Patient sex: F
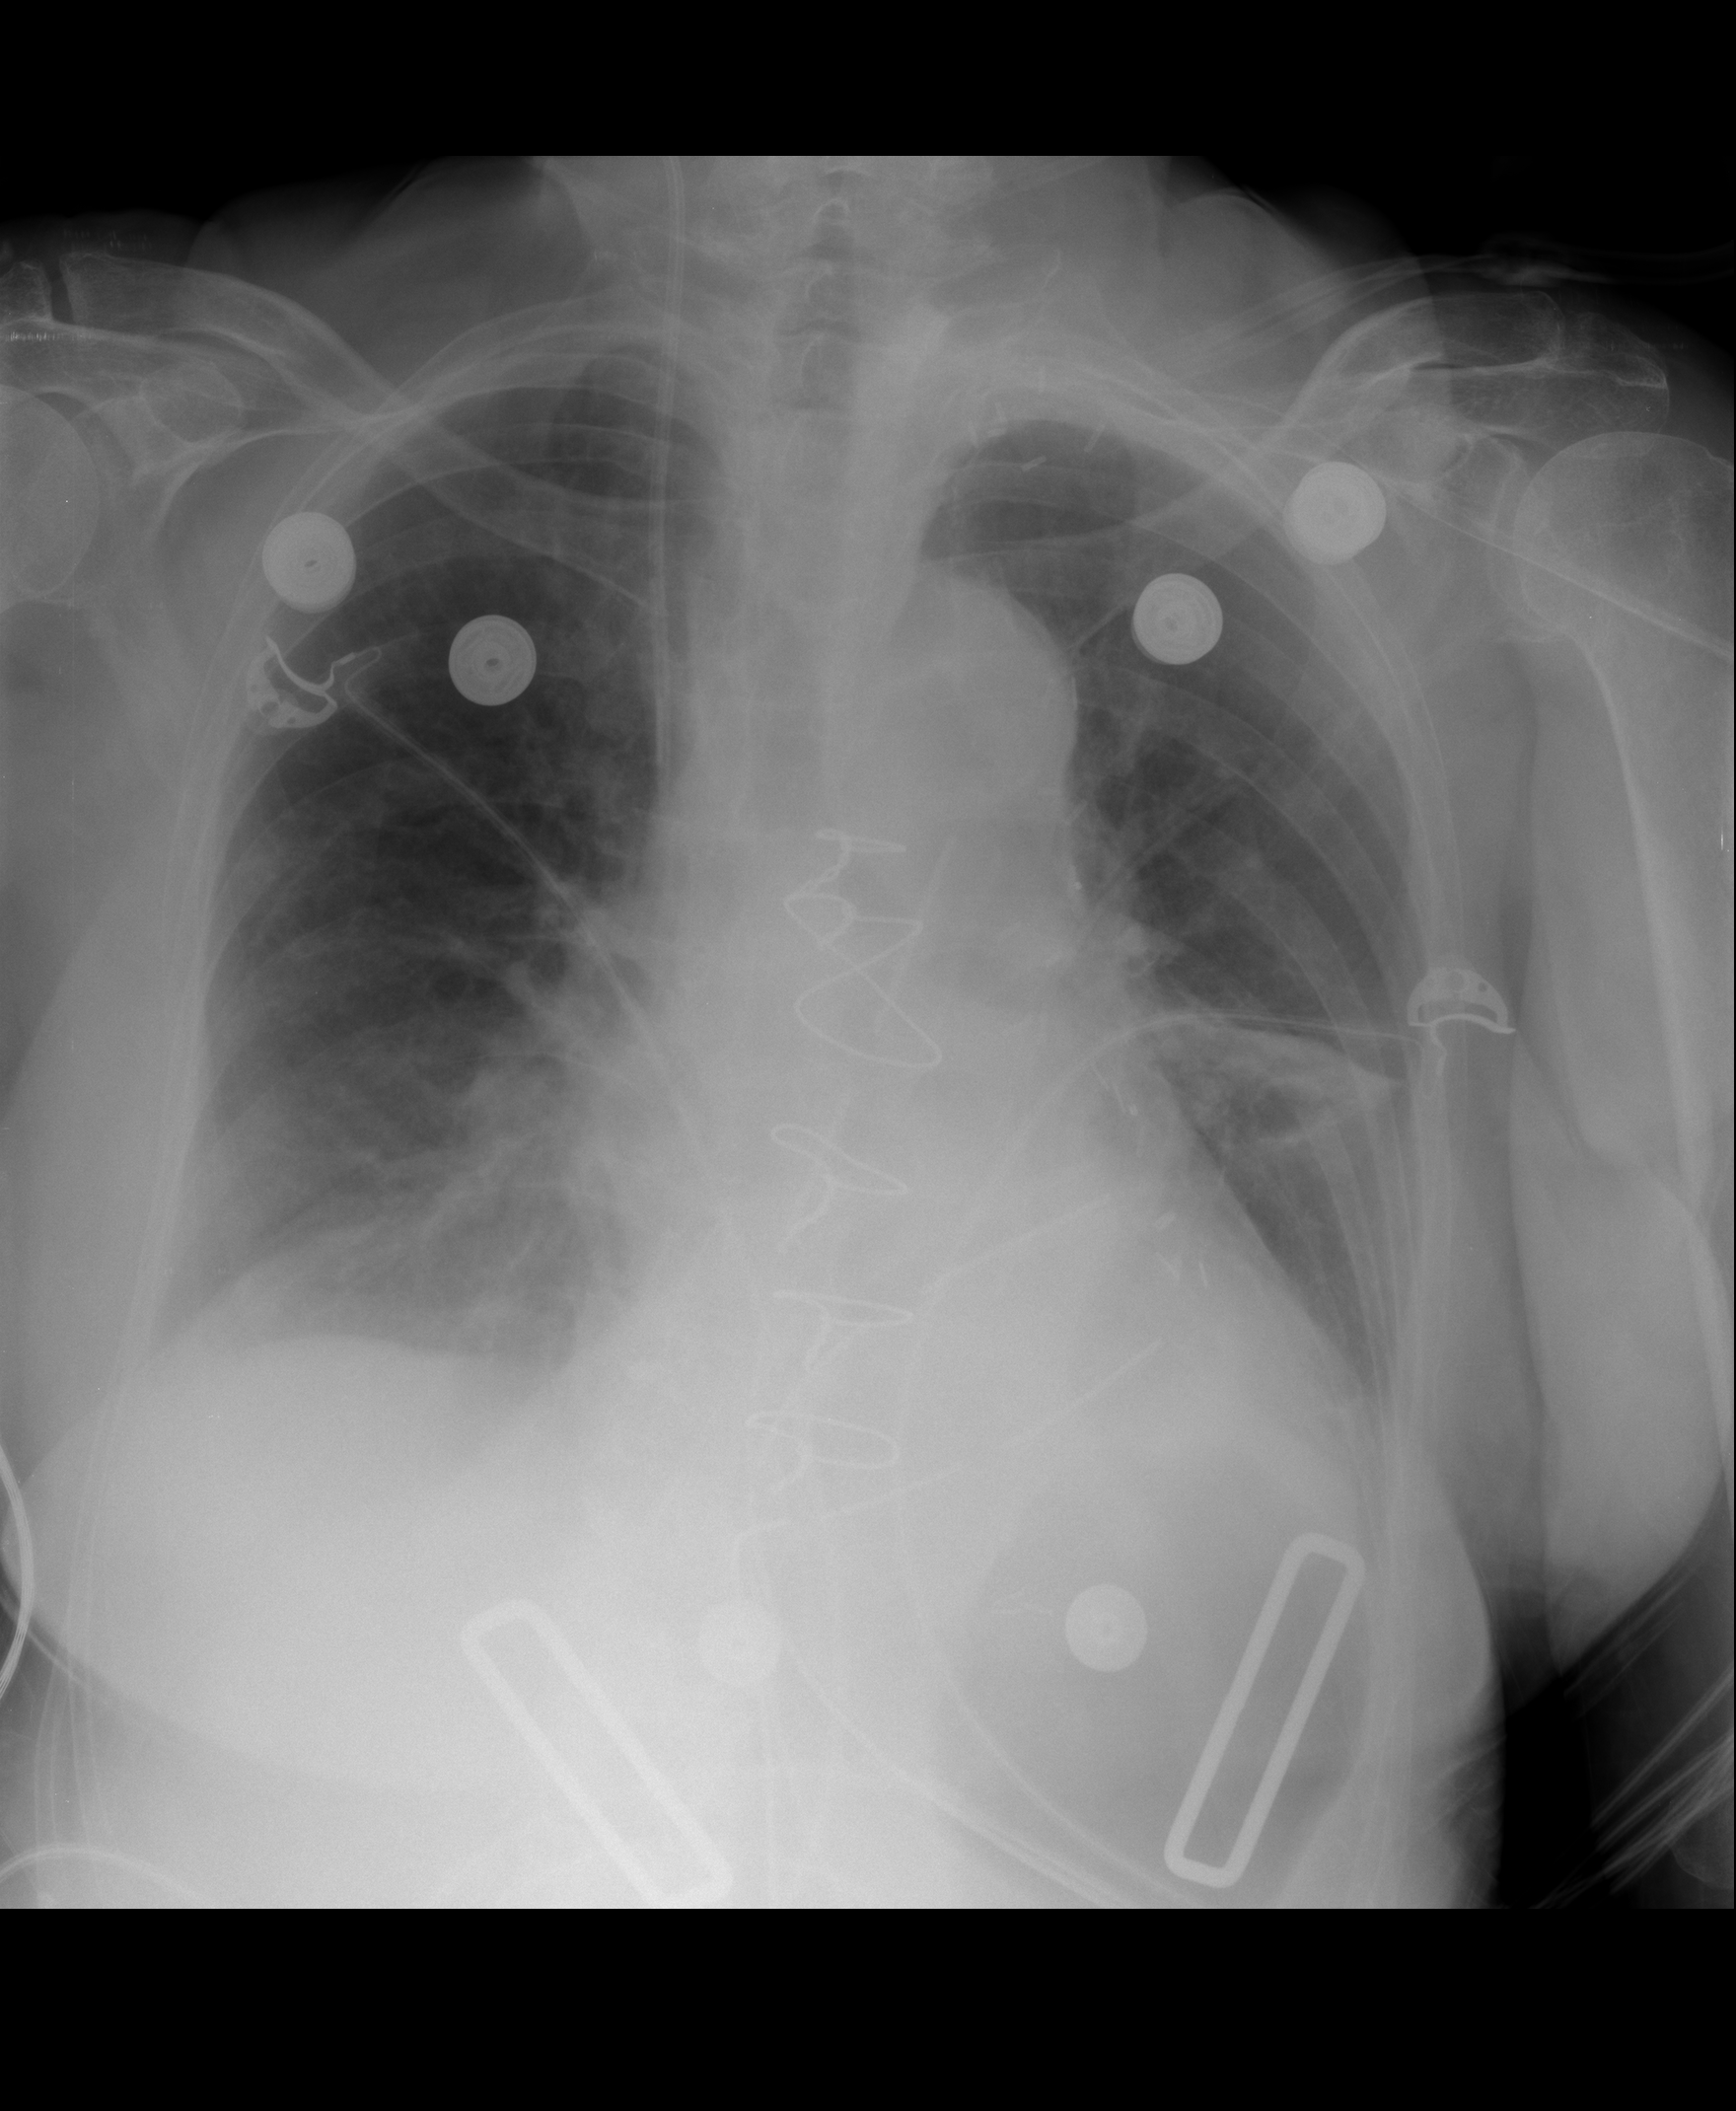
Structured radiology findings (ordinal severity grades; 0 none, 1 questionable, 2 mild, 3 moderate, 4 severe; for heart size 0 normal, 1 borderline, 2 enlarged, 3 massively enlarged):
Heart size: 1
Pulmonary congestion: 2
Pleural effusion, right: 2
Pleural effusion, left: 1
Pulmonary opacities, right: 0
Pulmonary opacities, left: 0
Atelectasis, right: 2
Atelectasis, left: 2